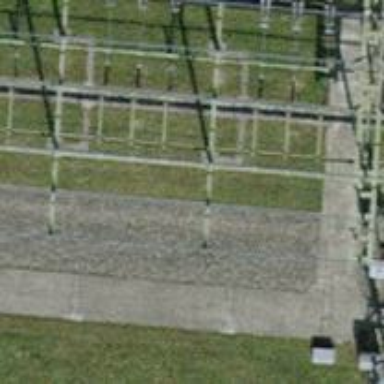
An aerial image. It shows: Switch for power supply.